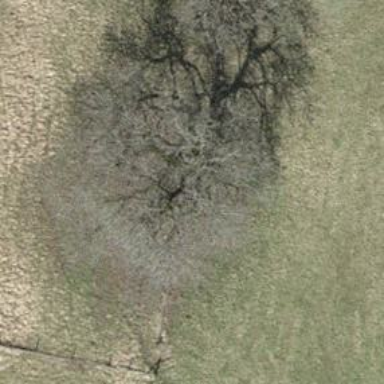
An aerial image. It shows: Urban tree adds touch of nature to the surroundings.